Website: apple
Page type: account-selection
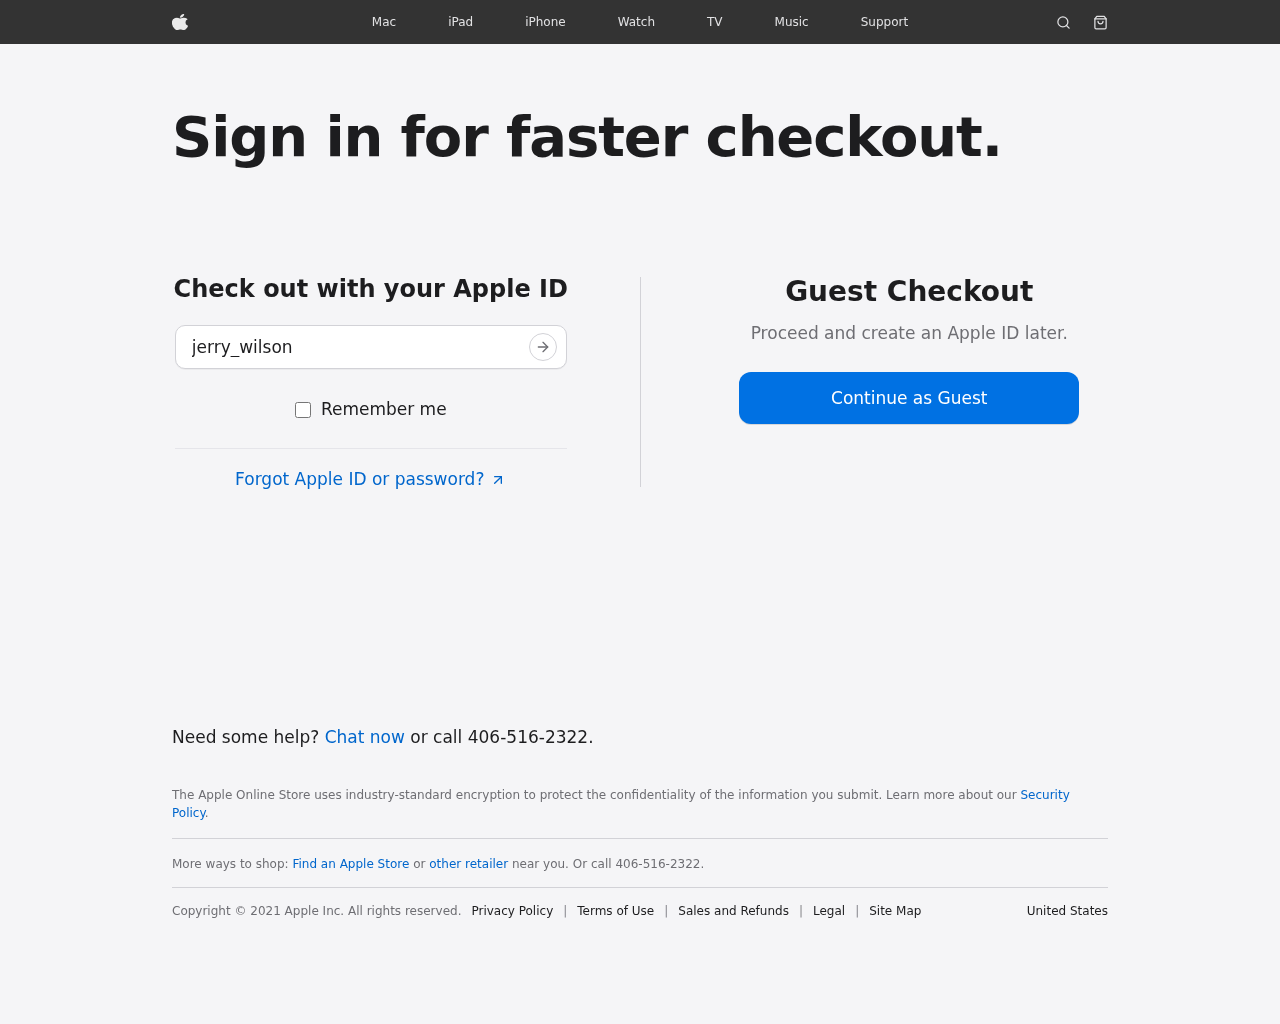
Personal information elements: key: PII_LOGIN_USERNAME
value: jerry_wilson